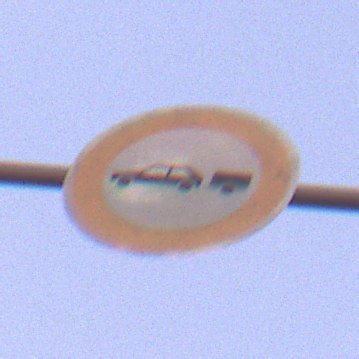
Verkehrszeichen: VerbotPersonenkraftwagenMitAnhaenger
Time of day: SunriseSunset
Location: Outdoor (Nature)
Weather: PartlyCloudy
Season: NotSpecified
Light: Natural